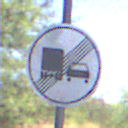
Verkehrszeichen: EndeUeberholverbotKraftfahrzeuge
Umgebung: Roofed, Underpass
Tageszeit: Midday
Wetter: Clear
Licht: Natural
Jahreszeit: NotSpecified
Kontrast: LowContrast